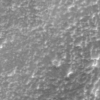
Label: not_dusty